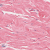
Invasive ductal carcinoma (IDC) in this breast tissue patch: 0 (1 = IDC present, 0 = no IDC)